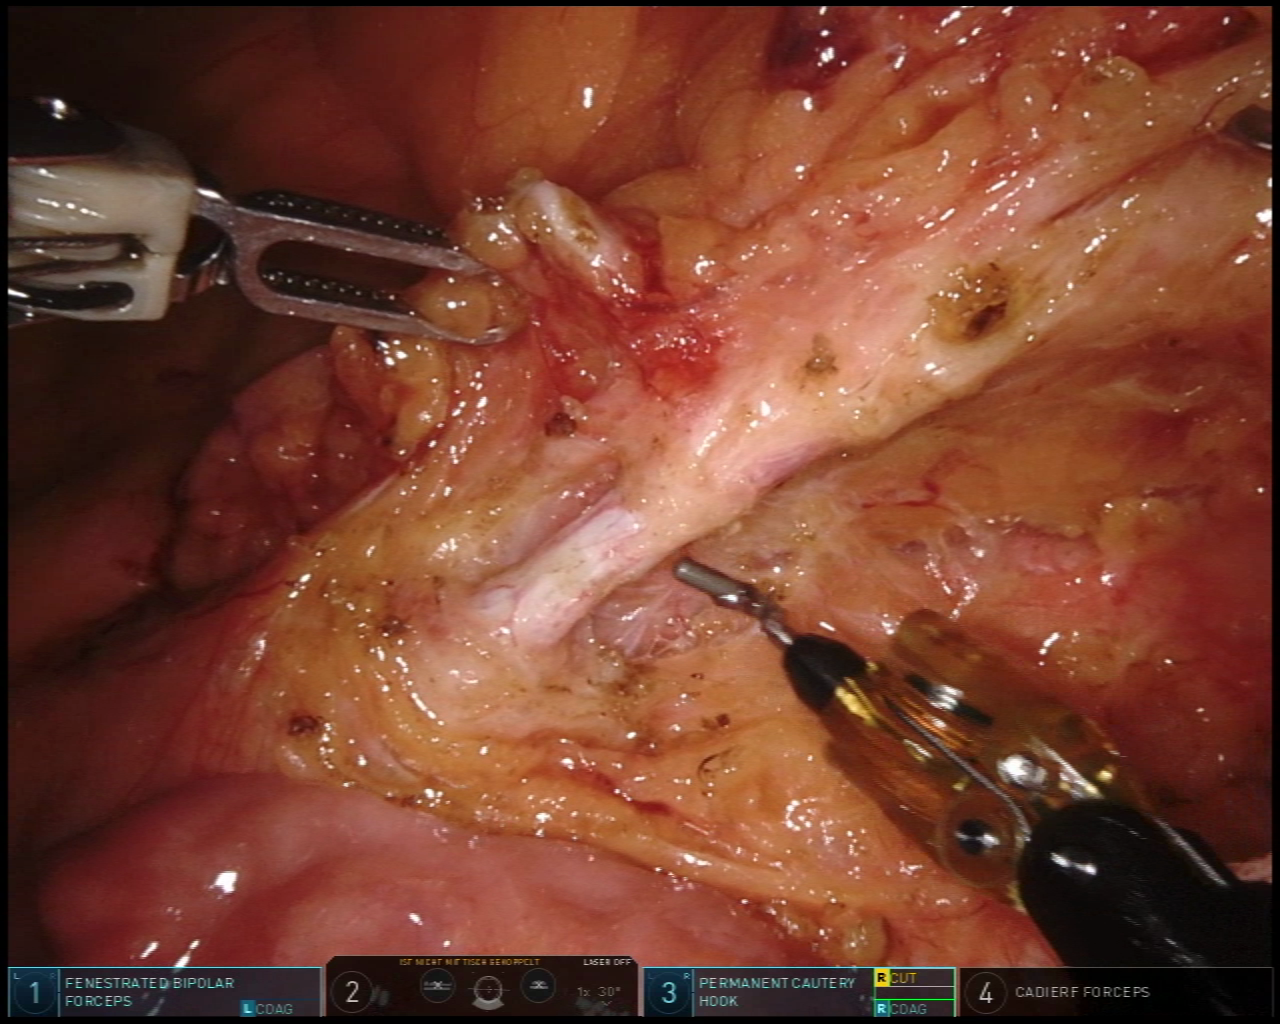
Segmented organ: inferior_mesenteric_artery
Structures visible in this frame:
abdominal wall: no
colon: no
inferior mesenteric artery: yes
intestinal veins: no
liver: no
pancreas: no
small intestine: yes
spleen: no
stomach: no
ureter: no
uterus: no
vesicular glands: no